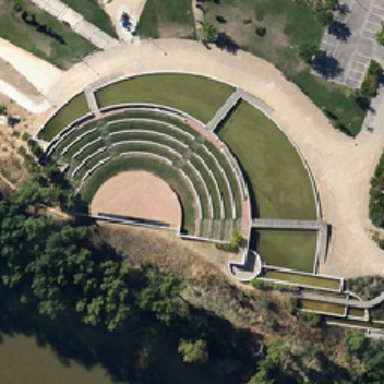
There are many big trees around the river .